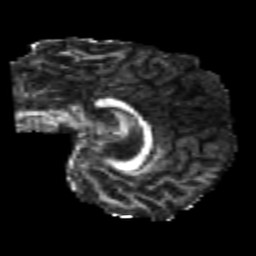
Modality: FA
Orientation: sagittal
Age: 21
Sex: male
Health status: healthy
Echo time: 0.074 s